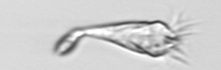
Label: Paratontonia_gracillima